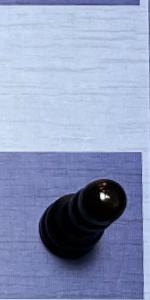
Label: Pawn_Black